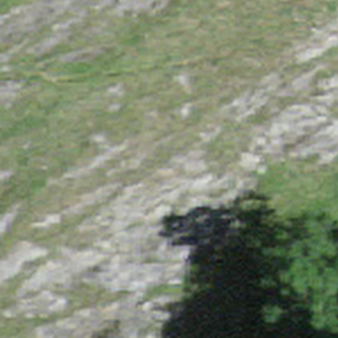
Label: other